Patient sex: F
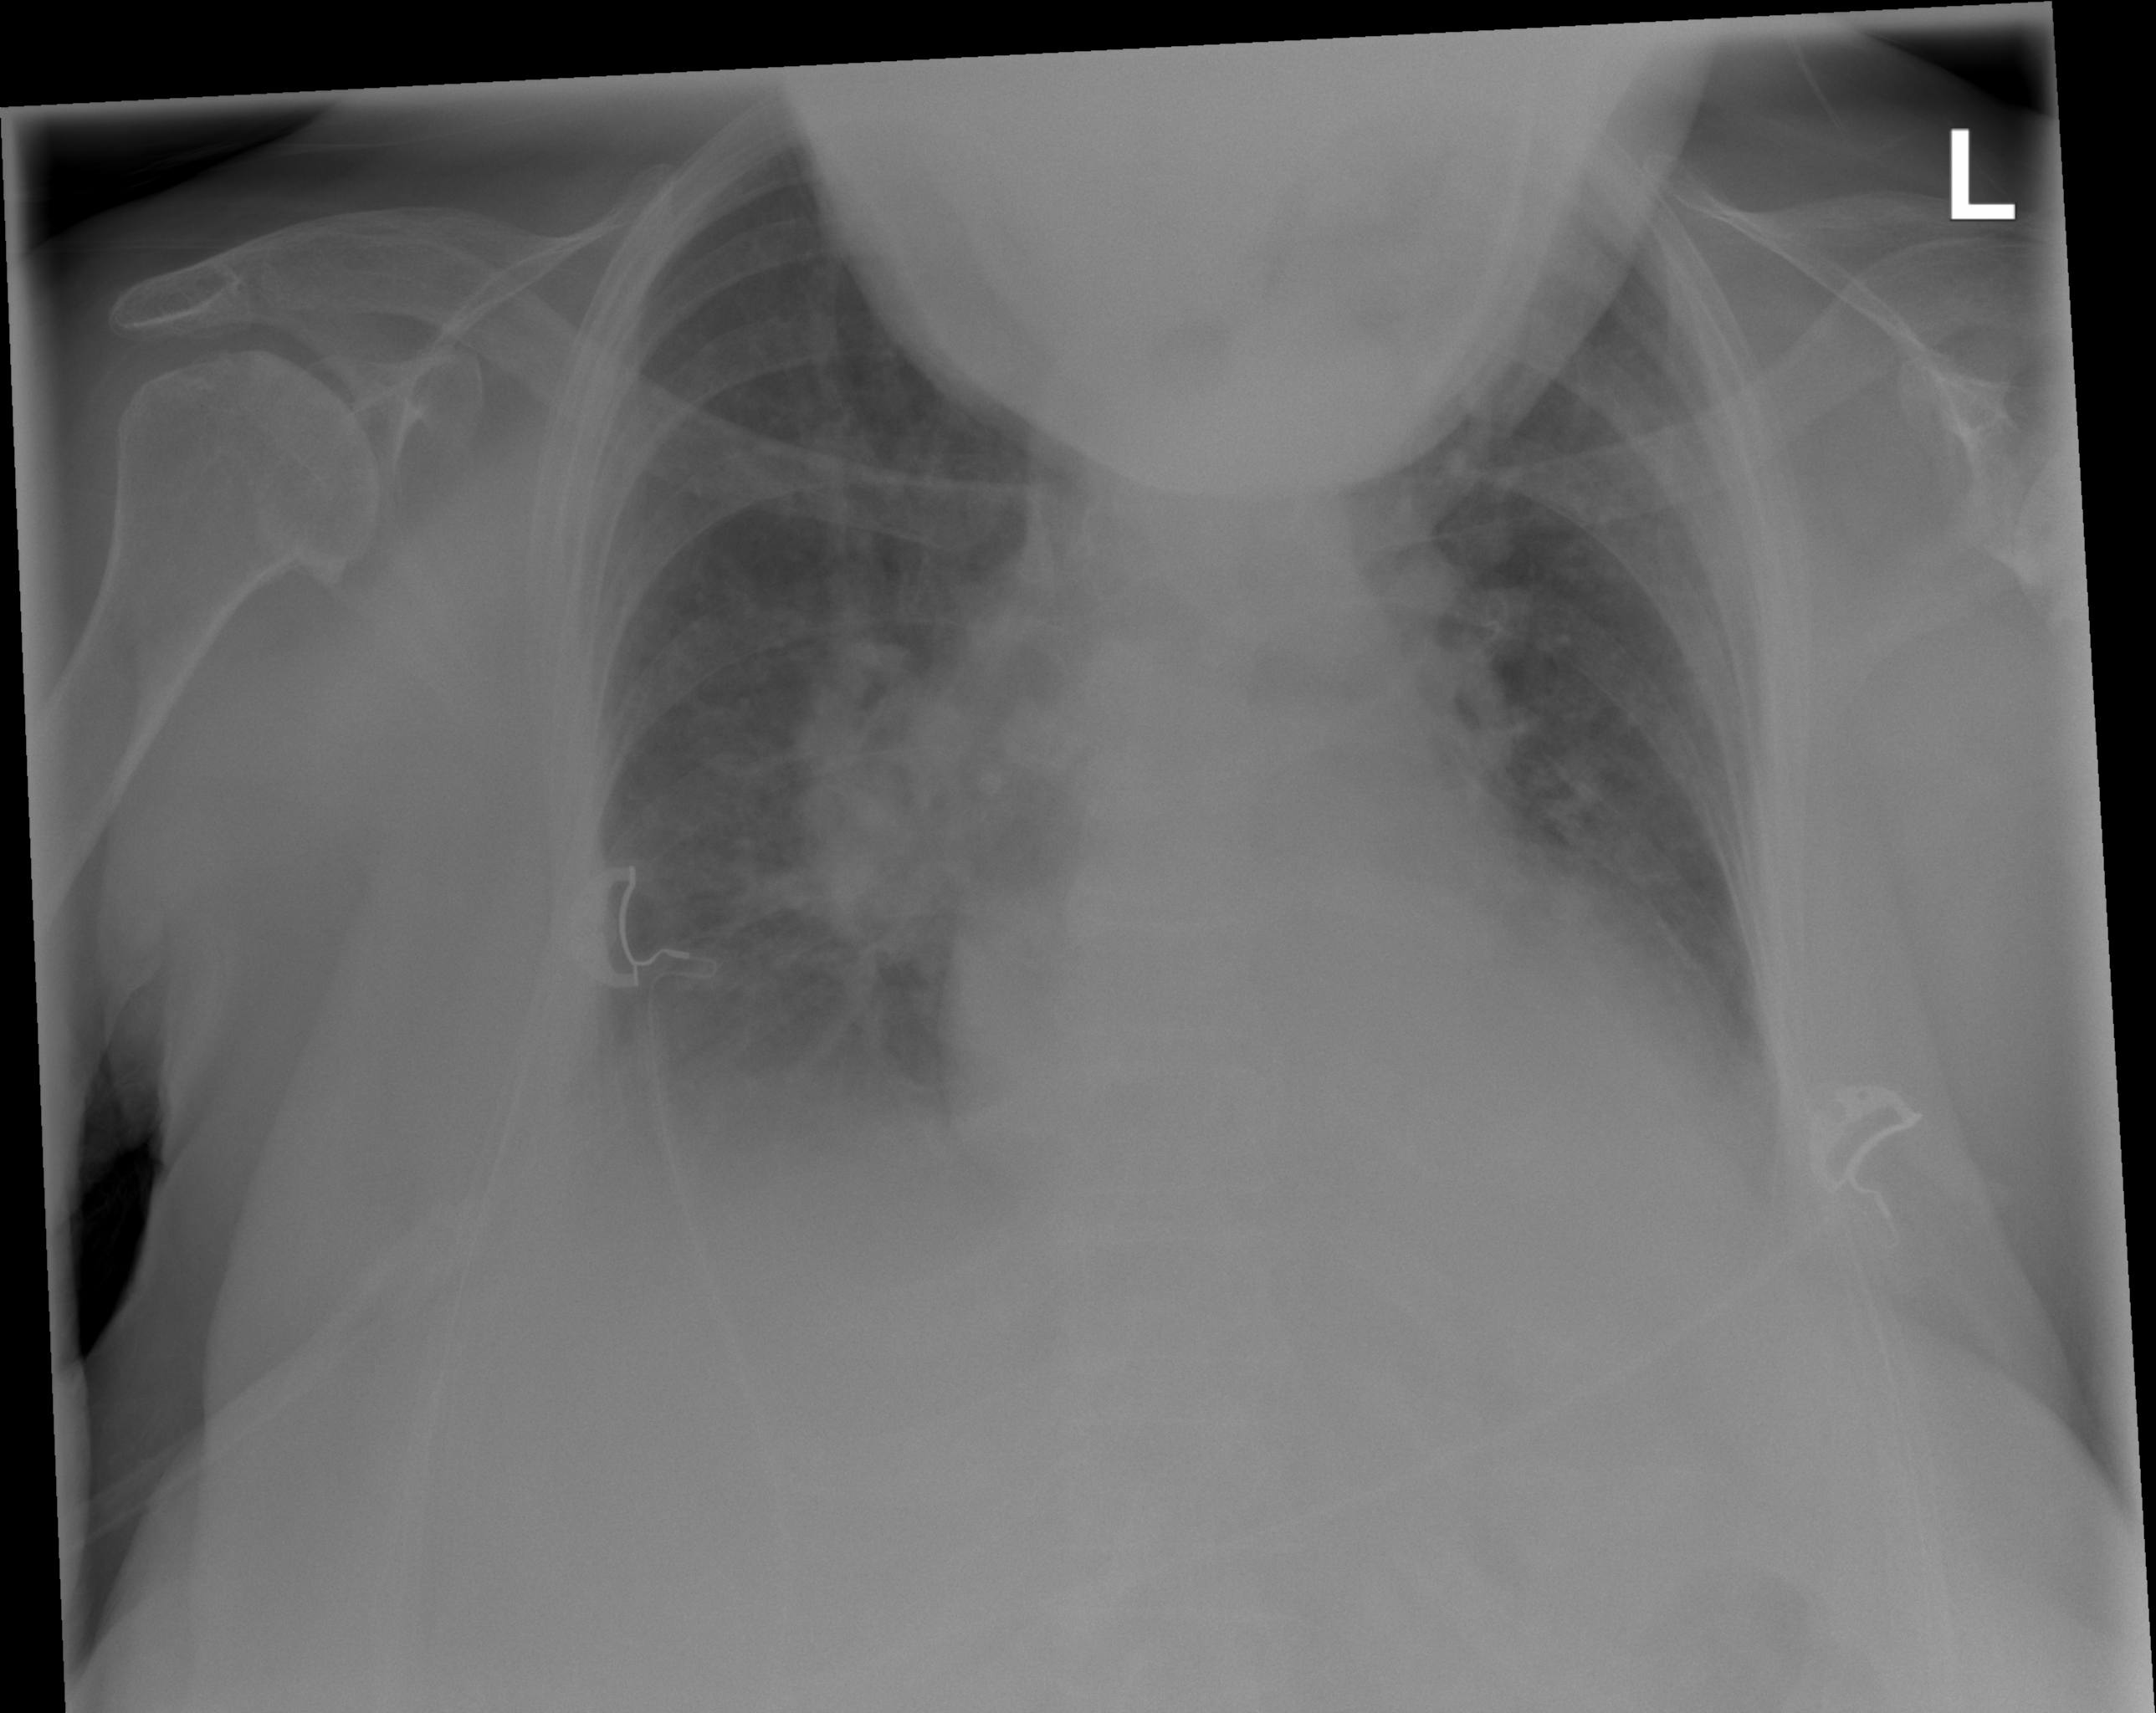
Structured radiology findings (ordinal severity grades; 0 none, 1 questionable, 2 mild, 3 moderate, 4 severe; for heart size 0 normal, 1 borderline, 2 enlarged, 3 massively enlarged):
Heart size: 2
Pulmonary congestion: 2
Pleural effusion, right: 2
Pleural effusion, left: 2
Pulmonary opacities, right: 2
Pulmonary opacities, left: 0
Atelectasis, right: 2
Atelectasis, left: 2